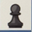
Piece: bP